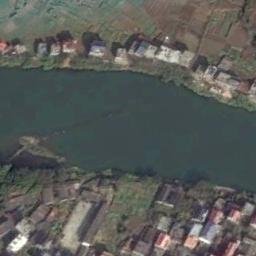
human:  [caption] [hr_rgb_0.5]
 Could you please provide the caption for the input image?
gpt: A broad turquoise river with green and tan-colored fields on both sides of the bank, Large houses and other buildings .

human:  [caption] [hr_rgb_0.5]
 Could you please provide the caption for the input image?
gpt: There are many different buildings beside the river .

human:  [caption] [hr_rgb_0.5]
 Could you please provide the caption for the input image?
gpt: The river goes through farmland and houses .

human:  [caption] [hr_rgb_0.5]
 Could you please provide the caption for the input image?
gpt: Some houses are settled on the bank of the dark green river .

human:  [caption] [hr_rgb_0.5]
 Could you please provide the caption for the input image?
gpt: There are many buildings near the green river .